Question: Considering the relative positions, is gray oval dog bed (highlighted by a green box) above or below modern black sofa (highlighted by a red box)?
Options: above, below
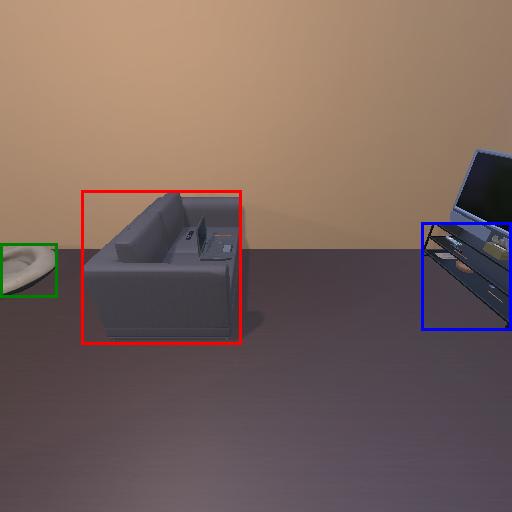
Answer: above